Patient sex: M
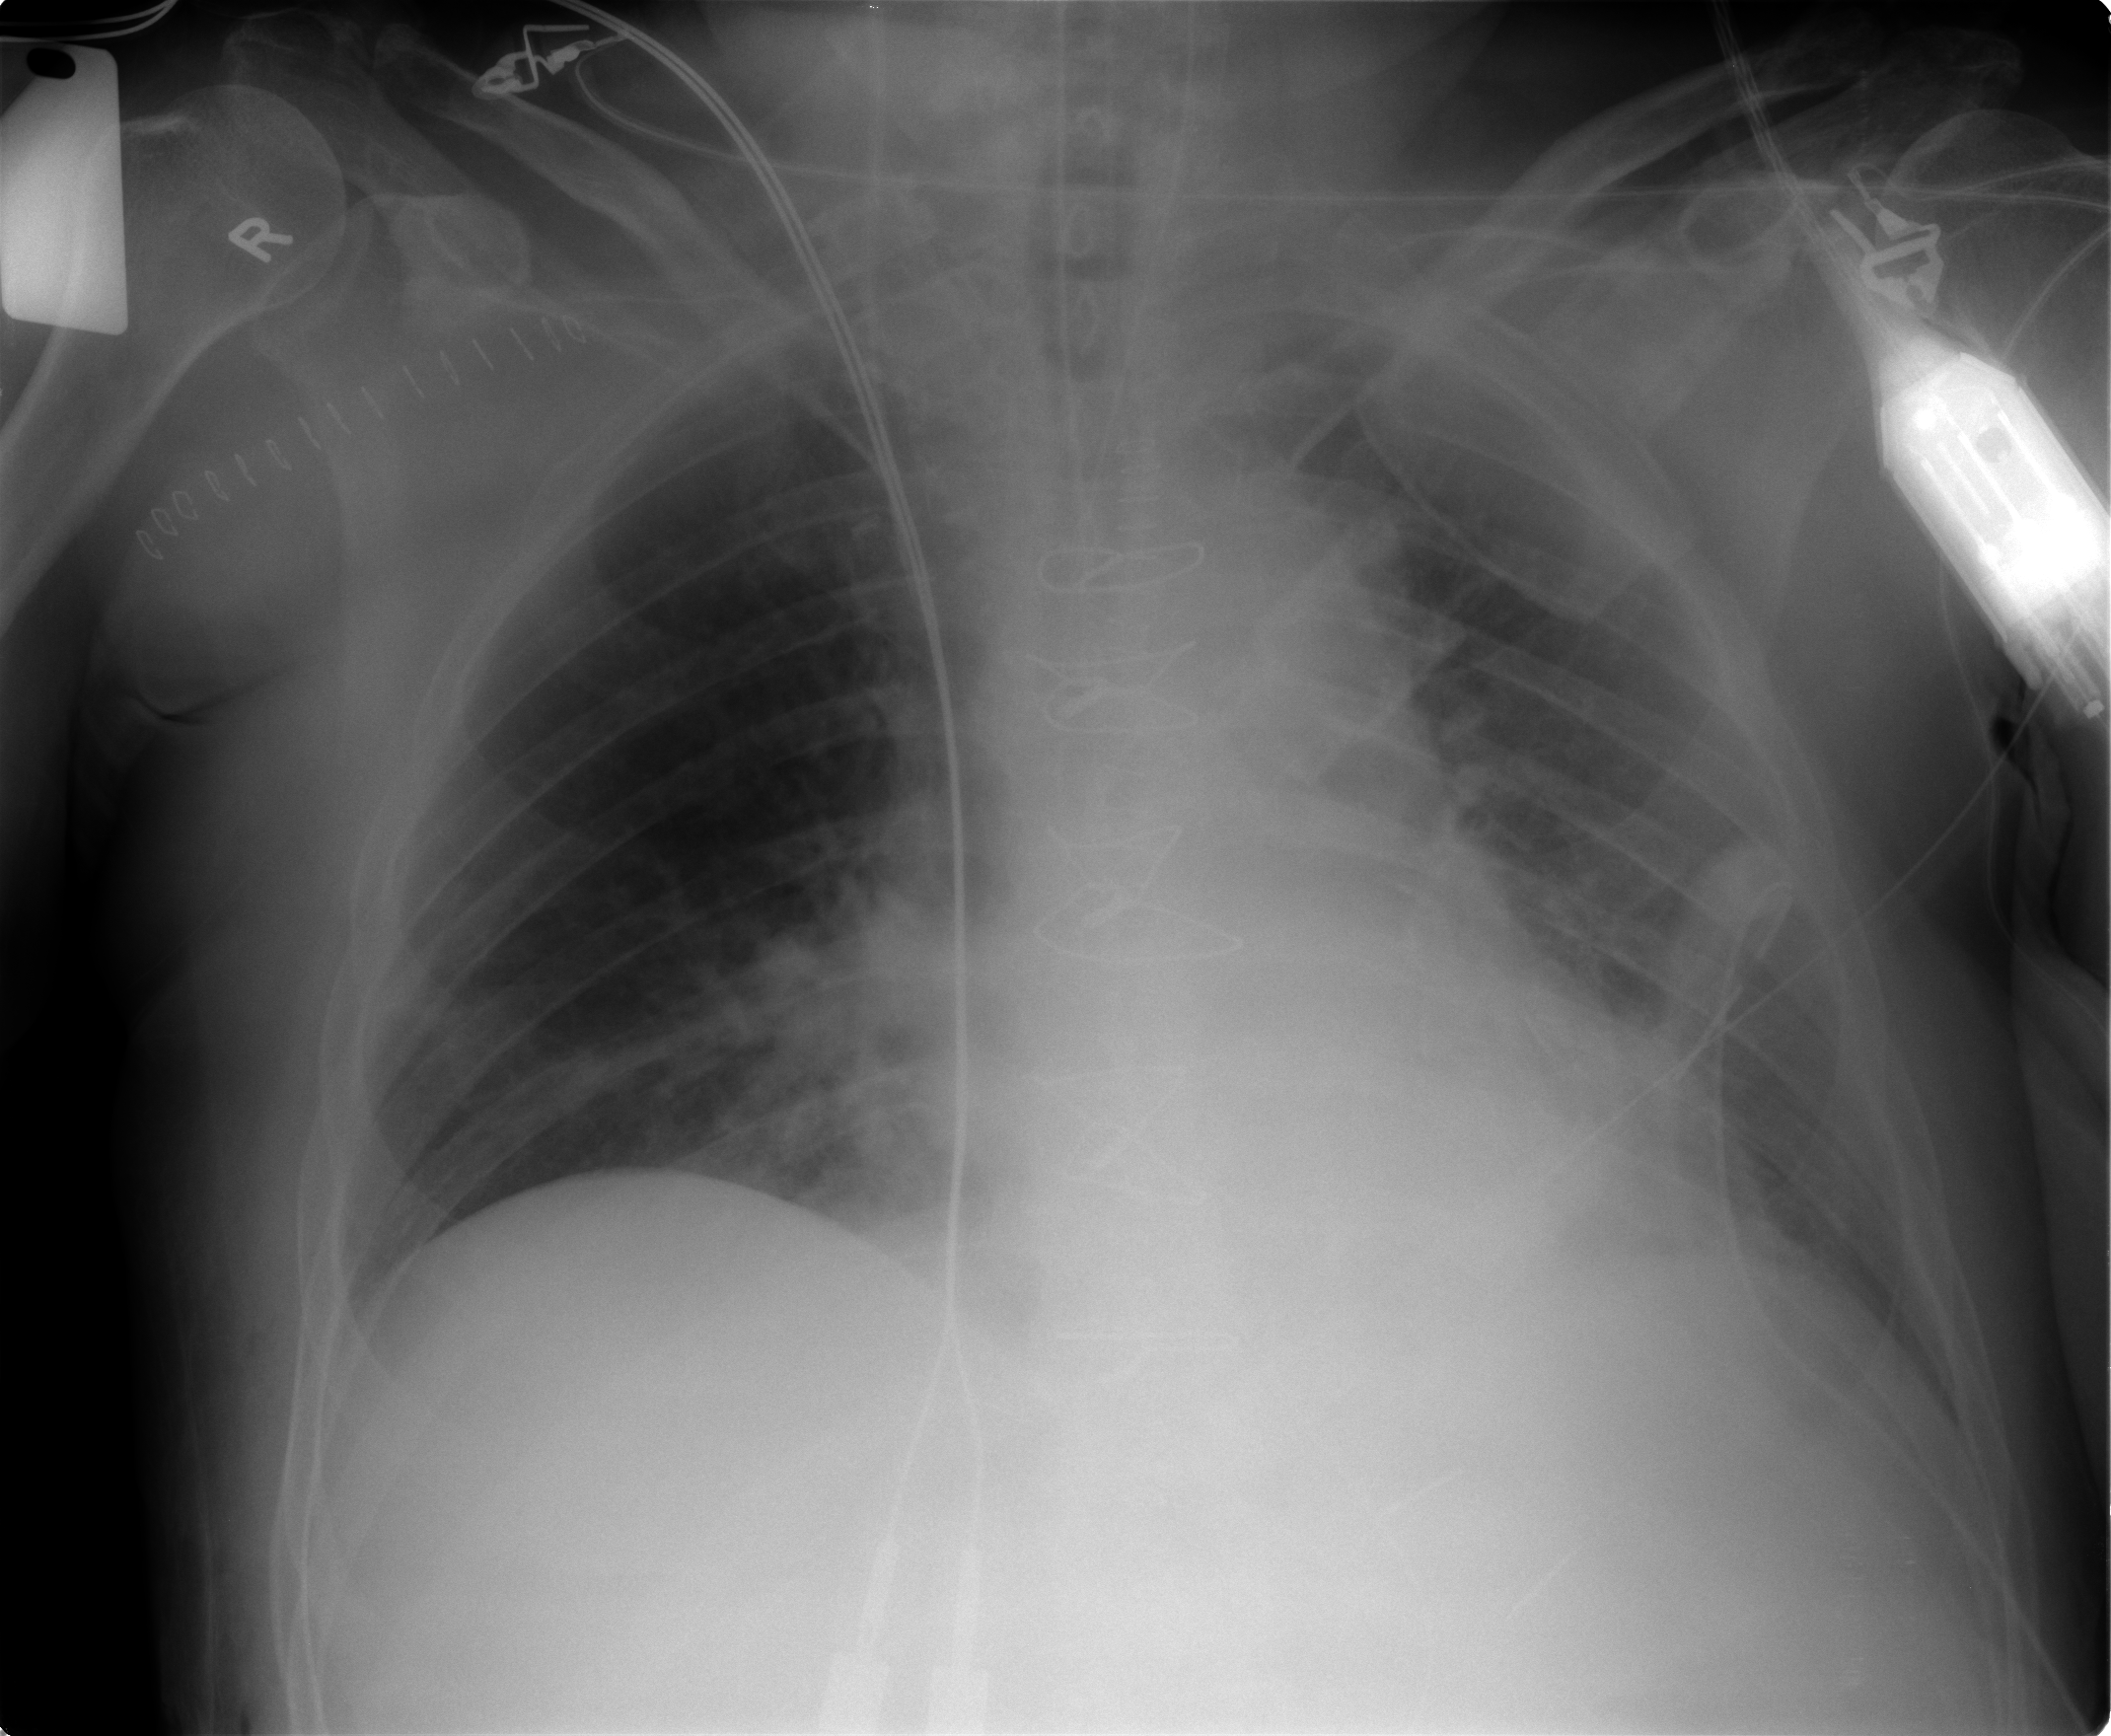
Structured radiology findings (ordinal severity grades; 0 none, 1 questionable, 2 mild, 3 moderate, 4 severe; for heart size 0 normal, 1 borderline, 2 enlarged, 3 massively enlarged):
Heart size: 0
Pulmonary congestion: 2
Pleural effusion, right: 0
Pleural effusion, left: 0
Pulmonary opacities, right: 0
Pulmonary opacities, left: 1
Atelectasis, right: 2
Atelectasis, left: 2